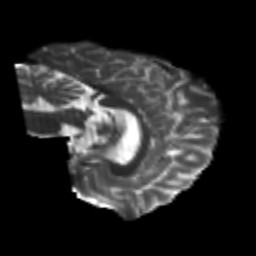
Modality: T2w
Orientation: sagittal
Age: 24
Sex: male
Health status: healthy
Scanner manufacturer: philips
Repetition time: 7.386 s
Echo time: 0.08599 s